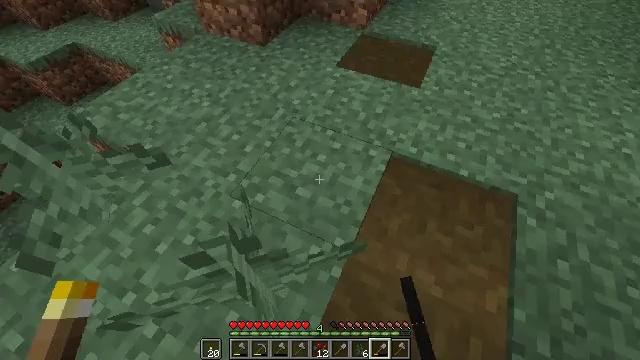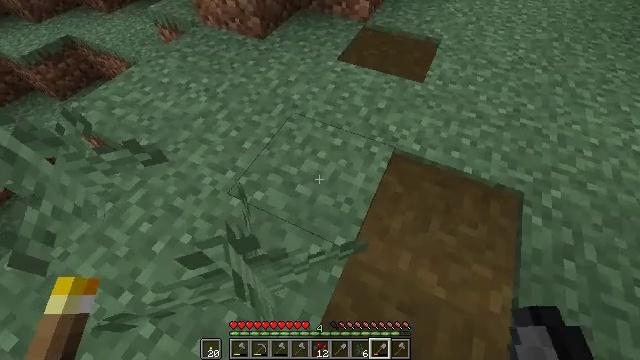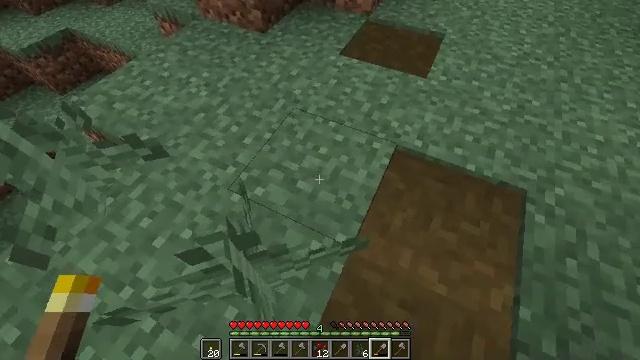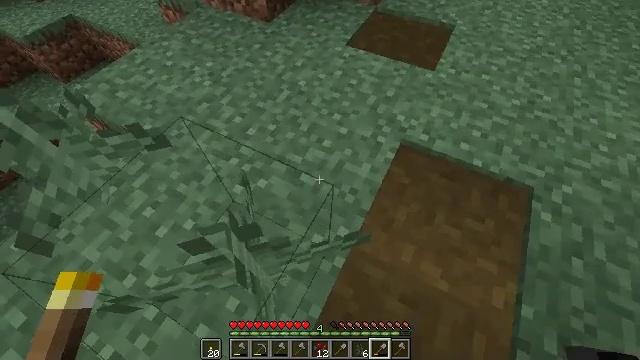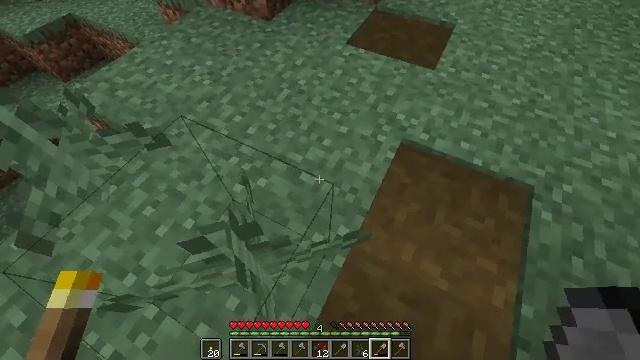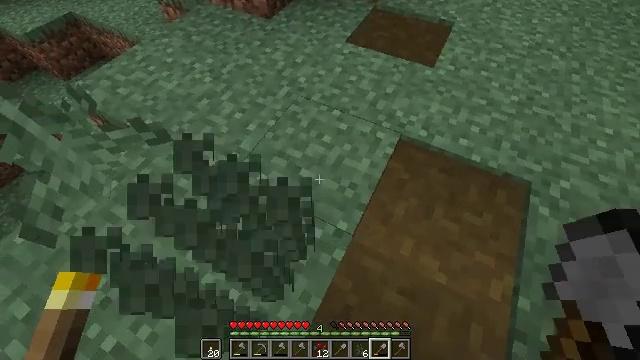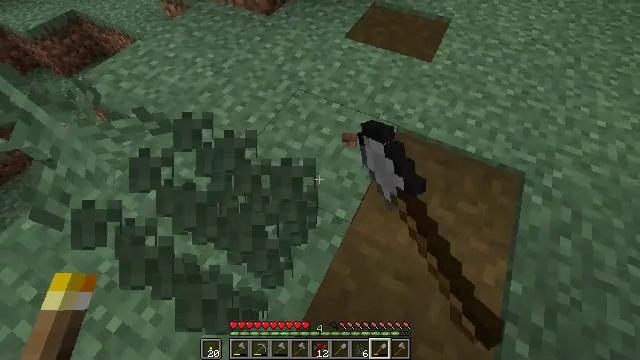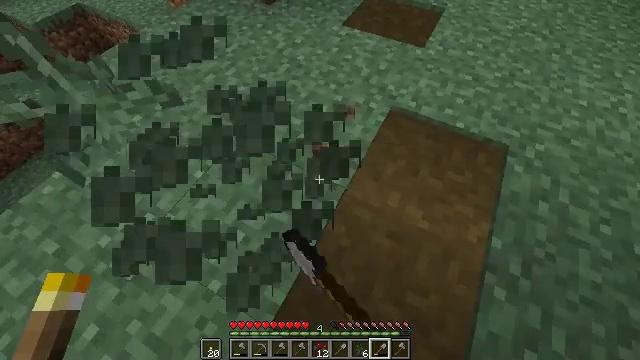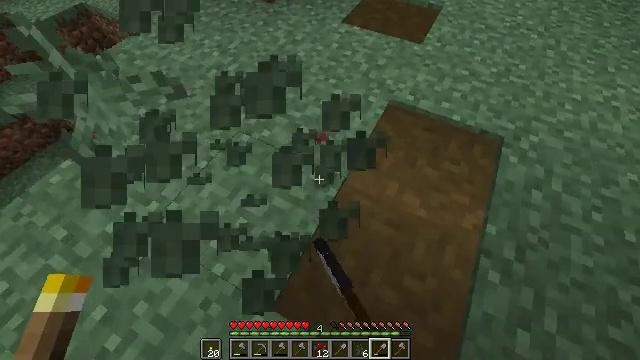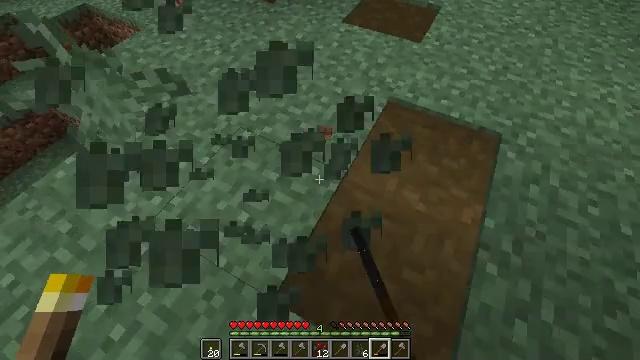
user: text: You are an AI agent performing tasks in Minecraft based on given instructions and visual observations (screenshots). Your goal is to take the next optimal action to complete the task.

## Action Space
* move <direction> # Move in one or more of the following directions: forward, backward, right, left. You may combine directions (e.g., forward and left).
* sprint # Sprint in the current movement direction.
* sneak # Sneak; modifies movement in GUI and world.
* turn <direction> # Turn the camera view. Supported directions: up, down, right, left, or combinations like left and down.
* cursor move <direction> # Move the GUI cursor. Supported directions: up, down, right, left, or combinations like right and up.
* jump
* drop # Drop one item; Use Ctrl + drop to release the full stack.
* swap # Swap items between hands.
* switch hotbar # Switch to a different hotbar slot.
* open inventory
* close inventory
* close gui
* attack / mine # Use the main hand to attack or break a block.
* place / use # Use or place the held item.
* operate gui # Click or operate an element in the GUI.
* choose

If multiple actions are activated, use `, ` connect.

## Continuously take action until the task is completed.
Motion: motion action
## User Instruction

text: Collect fern using your hands.
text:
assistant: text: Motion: no_op
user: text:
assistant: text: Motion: no_op
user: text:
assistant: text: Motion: turn left and down
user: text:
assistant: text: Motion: no_op
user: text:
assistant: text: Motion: move back, attack / mine
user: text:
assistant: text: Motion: move back, attack / mine
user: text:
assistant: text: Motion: move back, attack / mine
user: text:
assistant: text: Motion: no_op
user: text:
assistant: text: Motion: no_op
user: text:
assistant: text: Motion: no_op